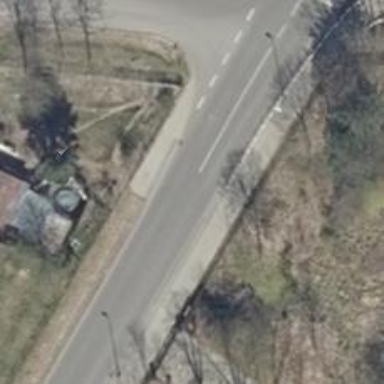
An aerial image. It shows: Unmarked crossing on the road.